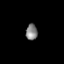
Tissue: prostate
Cell type: T cells
Senescence score: 0.3039
Nuclear area (px): 180
Mean DAPI intensity: 131.5